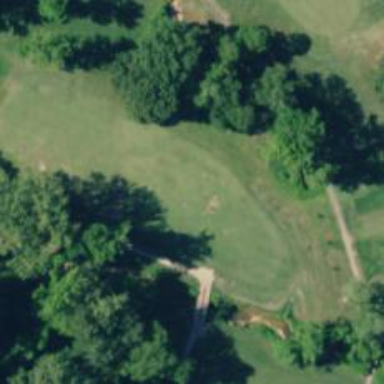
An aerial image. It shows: View of golf hole.